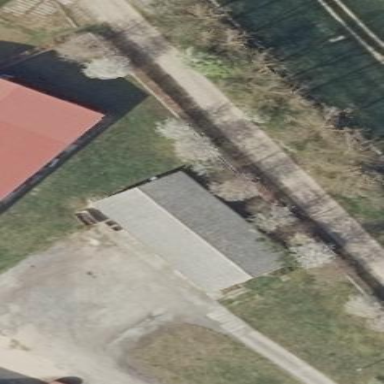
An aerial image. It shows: Gabled roof of grey-colored farm auxiliary building with its roof oriented along the structure.